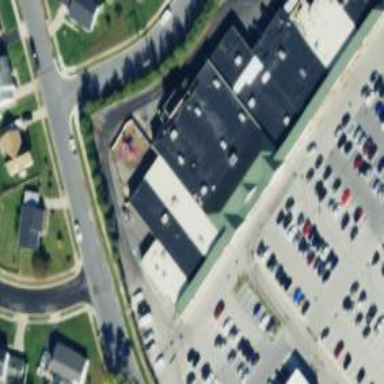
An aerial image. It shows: Fitness center located in leisure land.